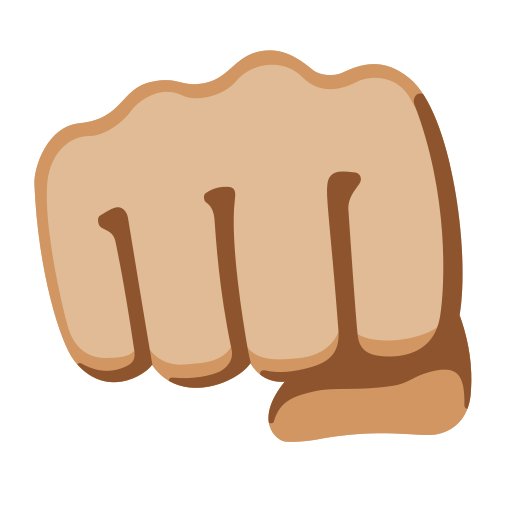
Emoji: 👊🏼